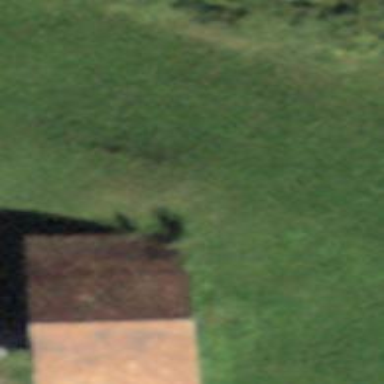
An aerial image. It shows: Rural barn.